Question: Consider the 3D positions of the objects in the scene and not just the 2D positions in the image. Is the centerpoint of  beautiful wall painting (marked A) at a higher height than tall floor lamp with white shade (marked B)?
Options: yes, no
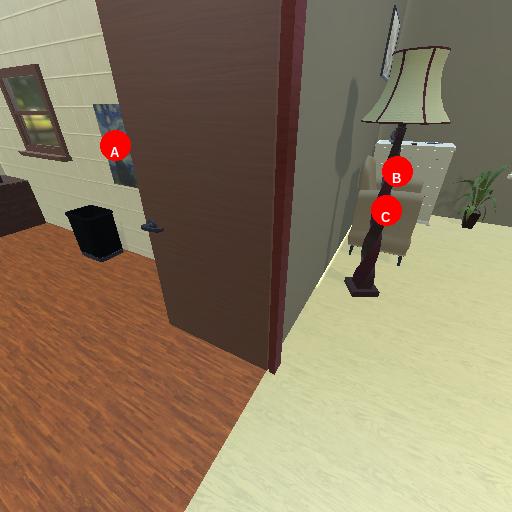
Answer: yes